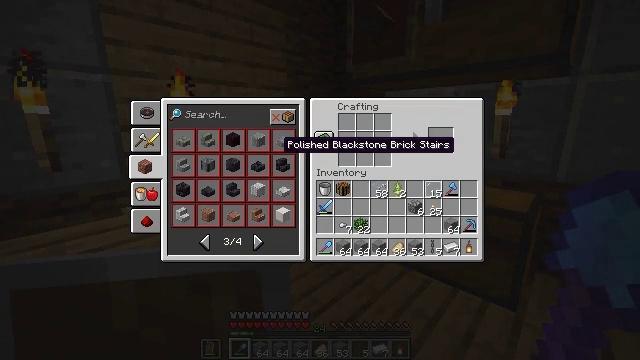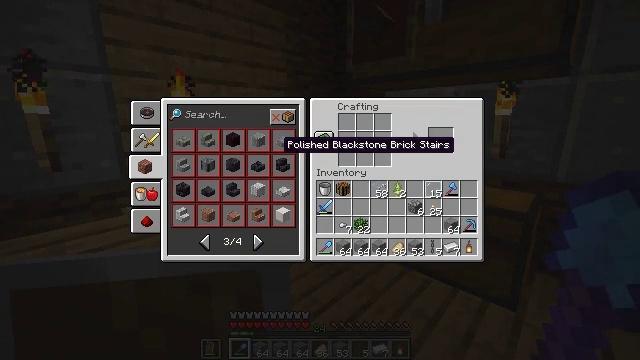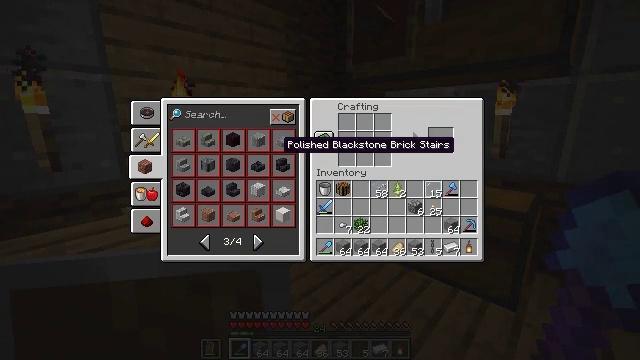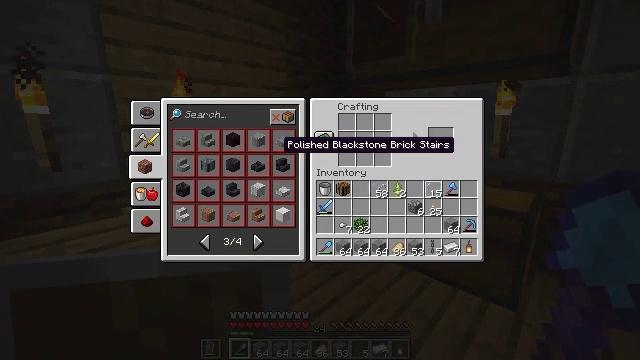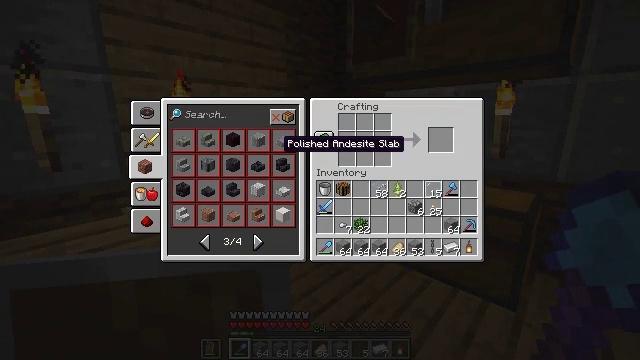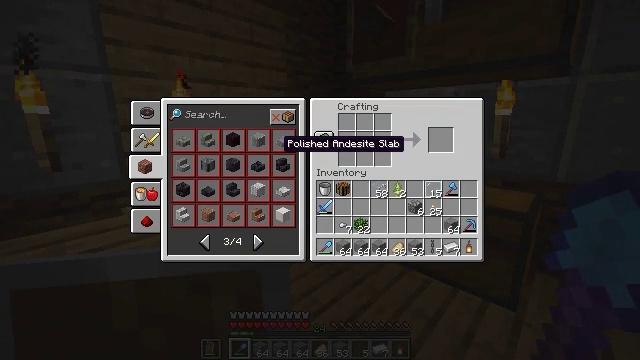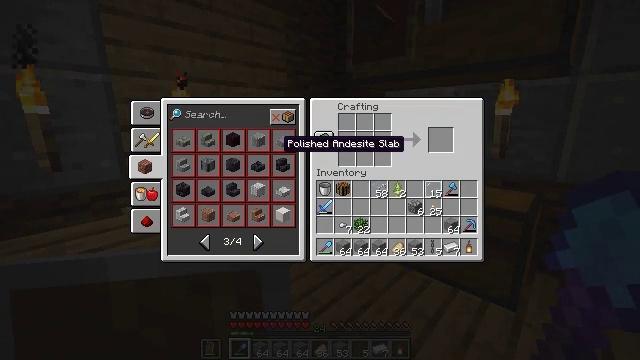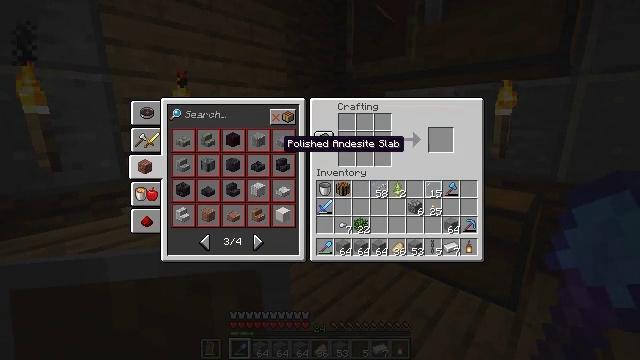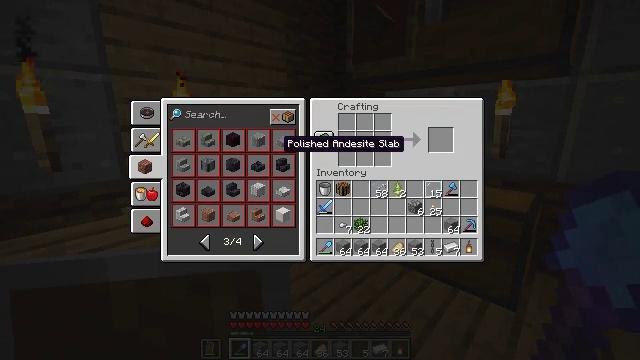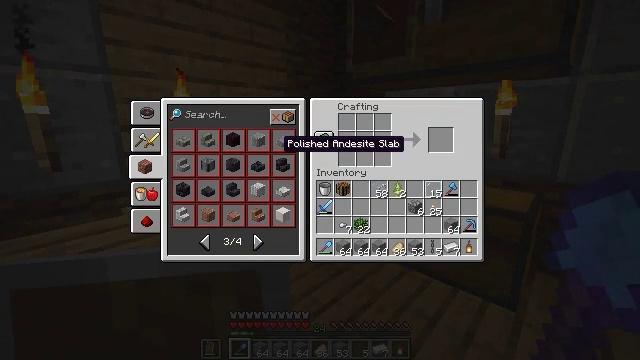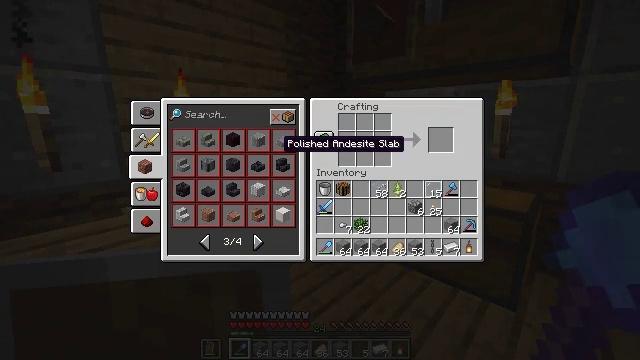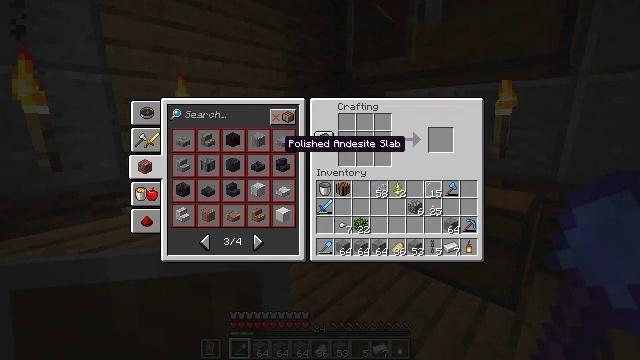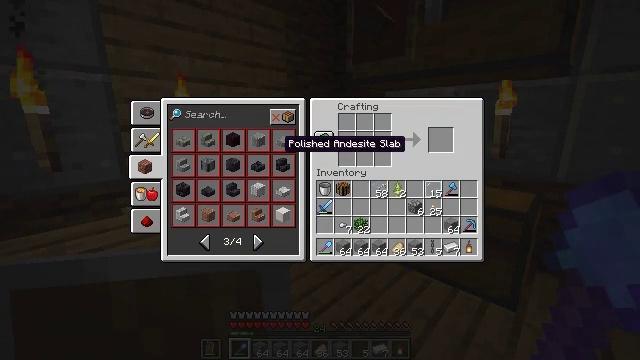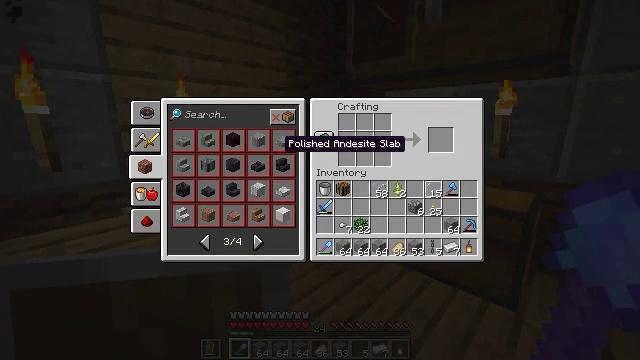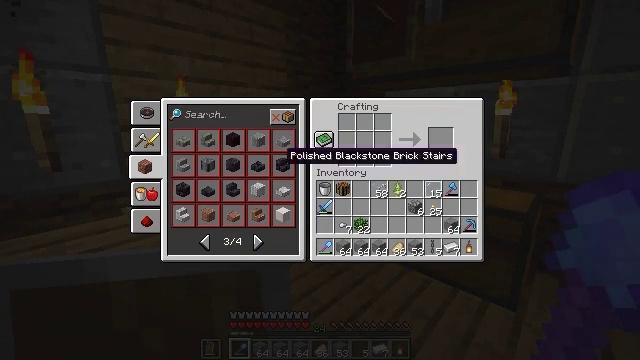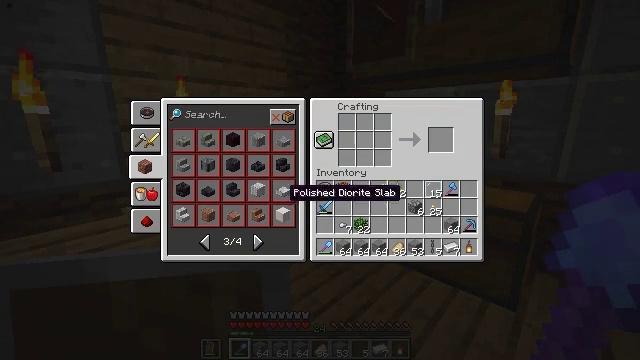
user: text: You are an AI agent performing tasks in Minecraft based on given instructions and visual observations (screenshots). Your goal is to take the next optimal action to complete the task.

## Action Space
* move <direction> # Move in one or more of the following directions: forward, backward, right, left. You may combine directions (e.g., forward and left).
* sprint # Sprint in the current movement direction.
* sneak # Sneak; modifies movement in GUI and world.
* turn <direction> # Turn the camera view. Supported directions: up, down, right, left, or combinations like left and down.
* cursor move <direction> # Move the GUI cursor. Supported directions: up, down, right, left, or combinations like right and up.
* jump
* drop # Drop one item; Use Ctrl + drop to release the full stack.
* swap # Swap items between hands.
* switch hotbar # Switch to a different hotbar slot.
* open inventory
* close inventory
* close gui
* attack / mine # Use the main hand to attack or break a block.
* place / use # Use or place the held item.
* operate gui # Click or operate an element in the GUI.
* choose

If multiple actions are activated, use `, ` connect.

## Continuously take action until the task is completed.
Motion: motion action
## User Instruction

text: Craft polished diorite slab using polished diorite in a crafting table.
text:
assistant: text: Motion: no_op
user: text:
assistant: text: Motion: no_op
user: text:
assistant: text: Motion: no_op
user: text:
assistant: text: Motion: no_op
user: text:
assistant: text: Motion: no_op
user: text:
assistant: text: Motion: no_op
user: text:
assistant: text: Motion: no_op
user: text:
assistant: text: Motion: no_op
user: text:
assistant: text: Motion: no_op
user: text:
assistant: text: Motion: no_op
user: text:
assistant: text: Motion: no_op
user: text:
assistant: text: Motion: no_op
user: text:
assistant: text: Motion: no_op
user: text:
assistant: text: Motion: cursor move down
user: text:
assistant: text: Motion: cursor move down
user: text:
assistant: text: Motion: cursor move down
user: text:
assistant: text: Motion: no_op
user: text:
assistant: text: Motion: no_op
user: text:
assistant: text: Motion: no_op
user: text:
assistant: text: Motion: no_op
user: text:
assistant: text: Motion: no_op
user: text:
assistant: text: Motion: no_op
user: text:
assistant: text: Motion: no_op
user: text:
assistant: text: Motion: no_op
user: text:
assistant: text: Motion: no_op
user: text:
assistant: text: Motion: no_op
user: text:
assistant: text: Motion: no_op
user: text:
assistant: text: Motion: no_op
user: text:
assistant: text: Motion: operate gui
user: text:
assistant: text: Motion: operate gui